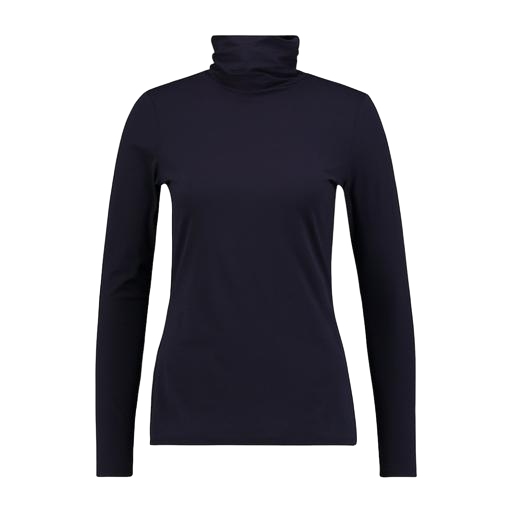
high-neck top, blue skinny-fit stretch polo shirt, skinny-fit stretch polo shirt, white background